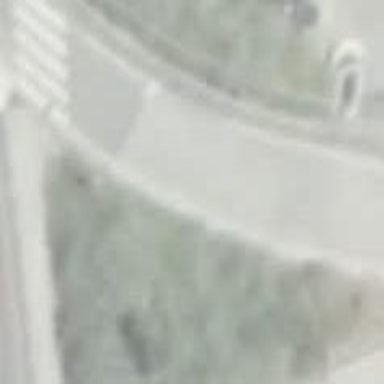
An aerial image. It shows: Concrete residential road with bridge.